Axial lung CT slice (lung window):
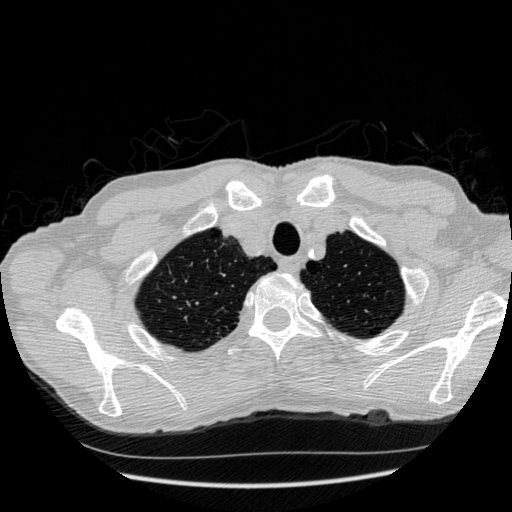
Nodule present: no